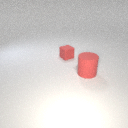
large red rubber cylinder in front of small red rubber cube